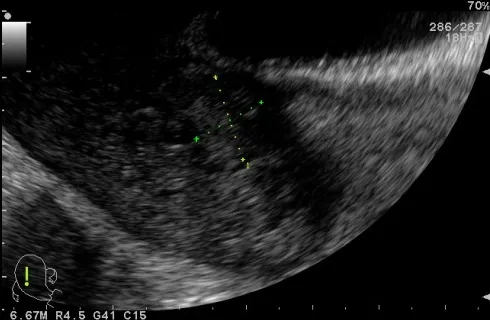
Uterine artery pseudoaneurysm; Transvaginal US shows anechoic masses at the uterine cervix.
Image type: radiology (ultrasound)